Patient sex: F
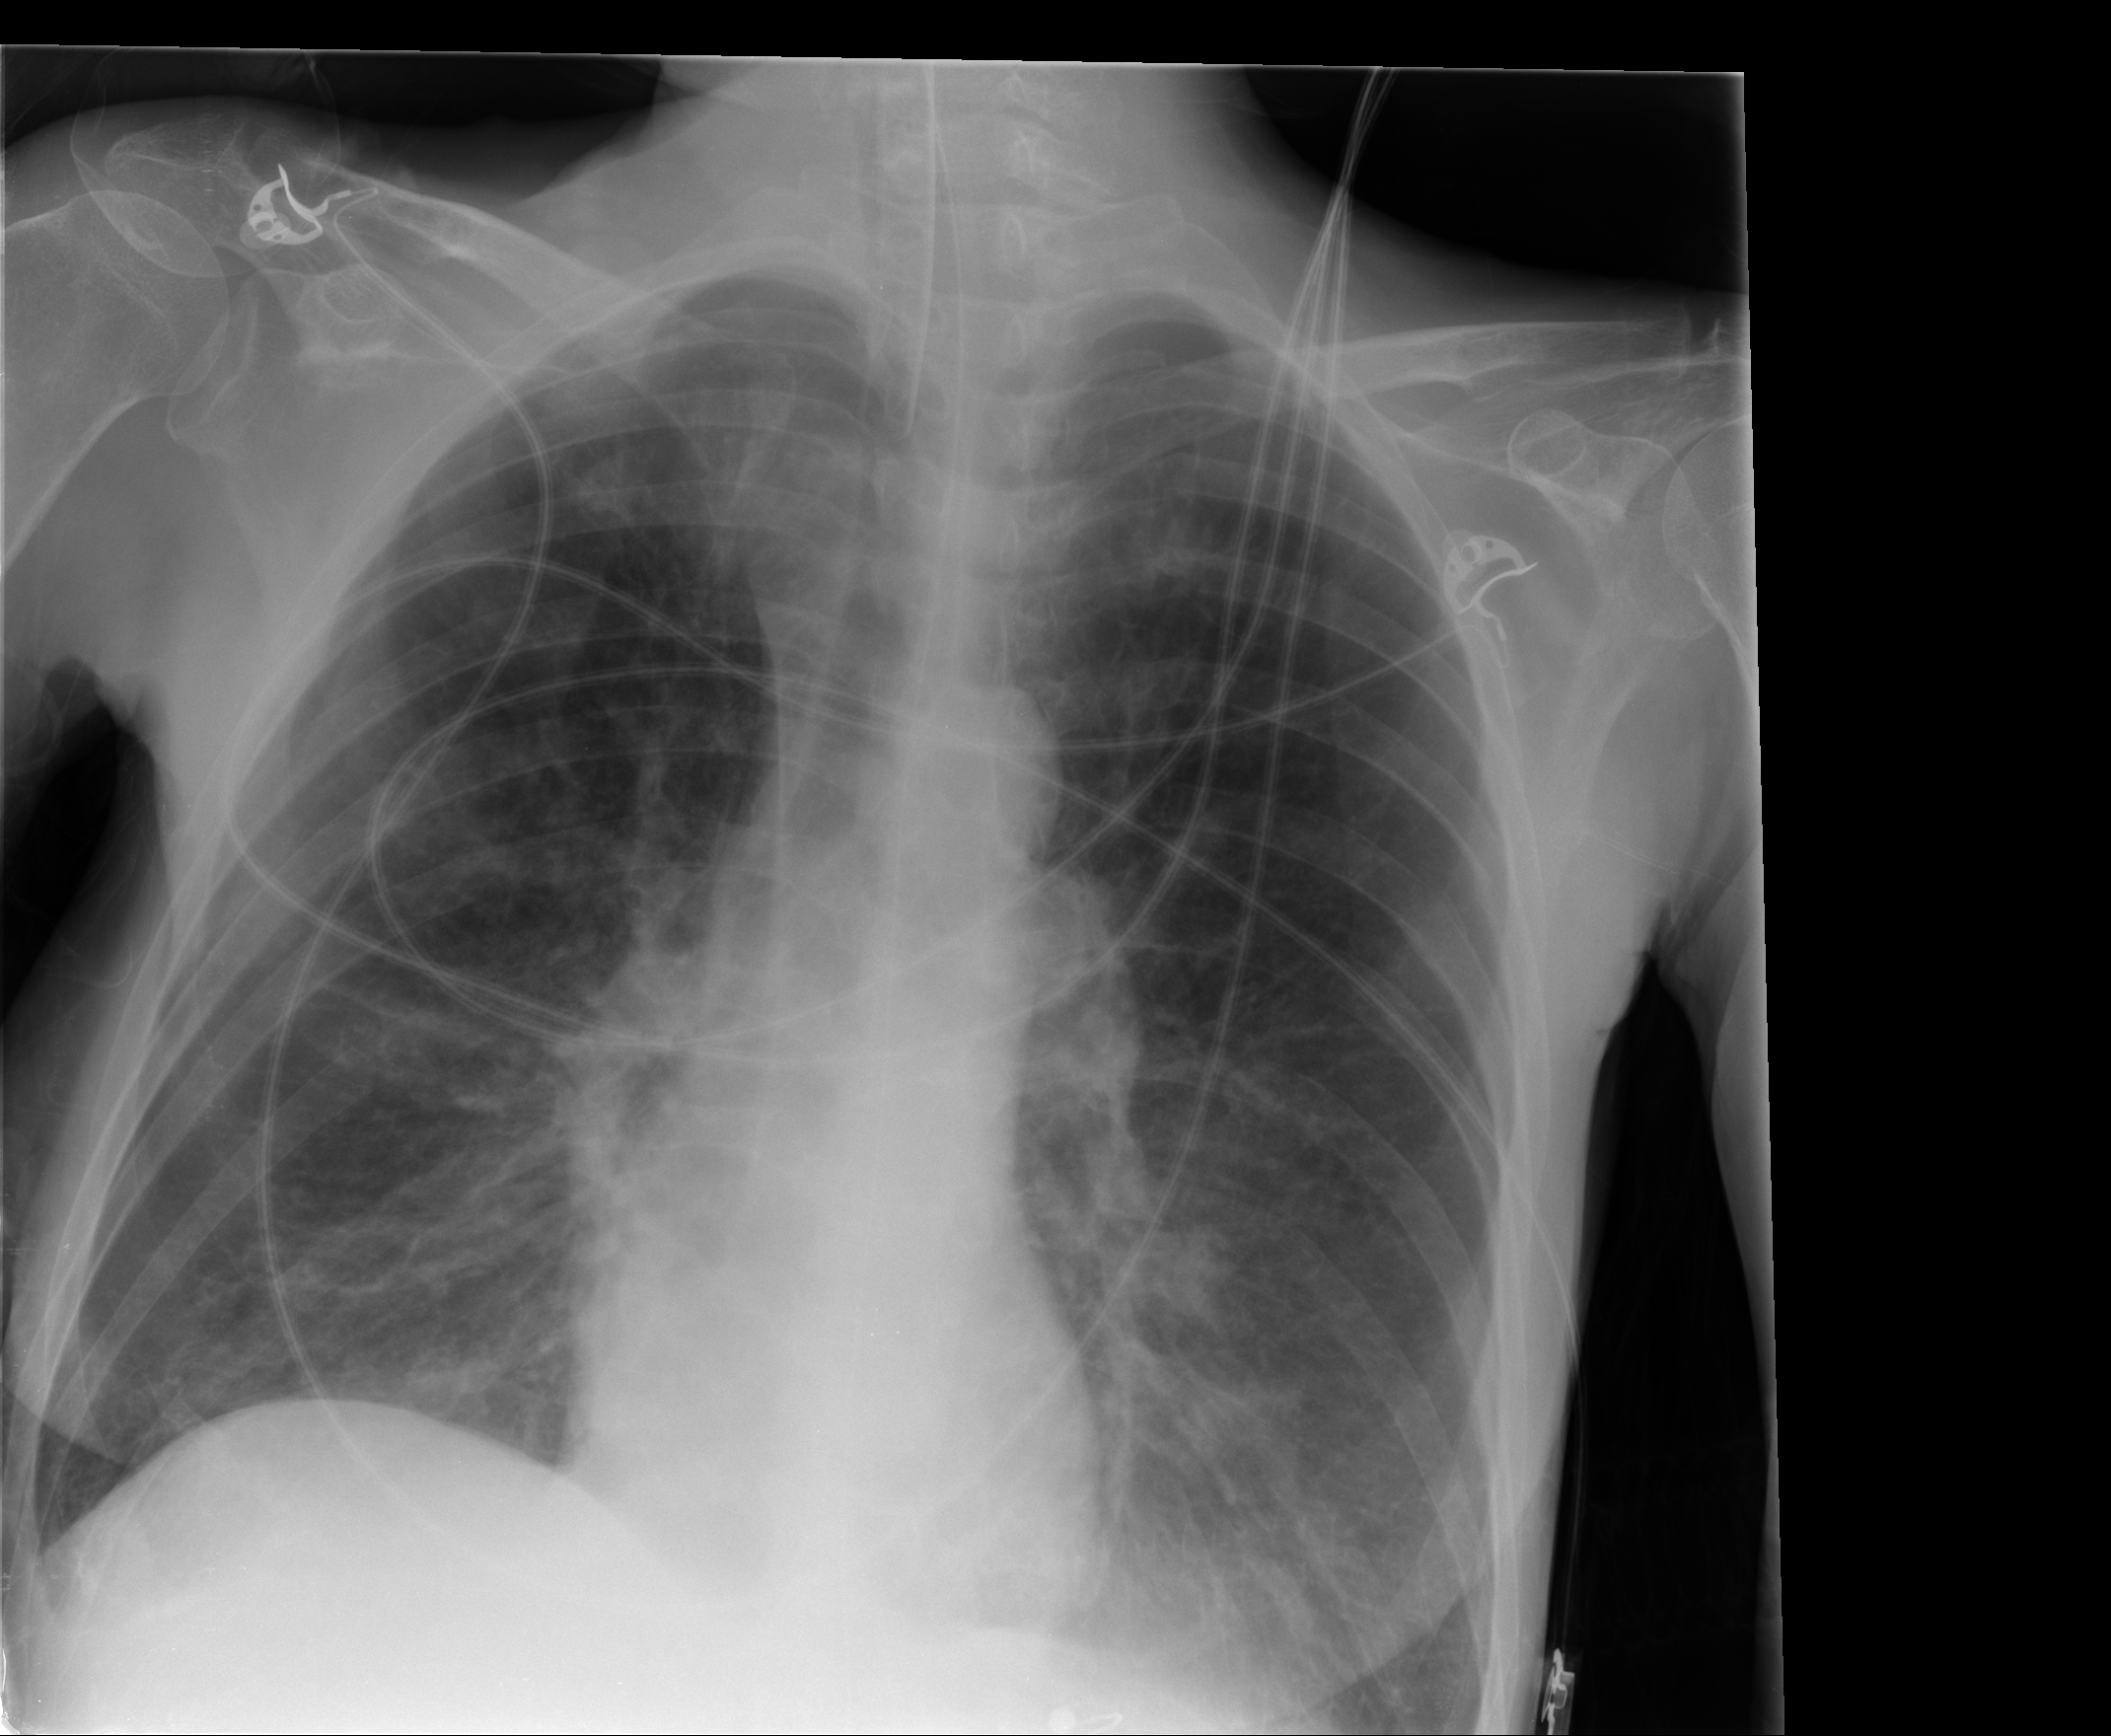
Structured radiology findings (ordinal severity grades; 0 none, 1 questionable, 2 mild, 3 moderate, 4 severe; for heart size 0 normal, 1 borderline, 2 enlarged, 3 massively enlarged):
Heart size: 0
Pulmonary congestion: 1
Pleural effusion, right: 0
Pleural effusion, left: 0
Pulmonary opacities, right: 1
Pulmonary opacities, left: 2
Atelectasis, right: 0
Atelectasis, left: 0